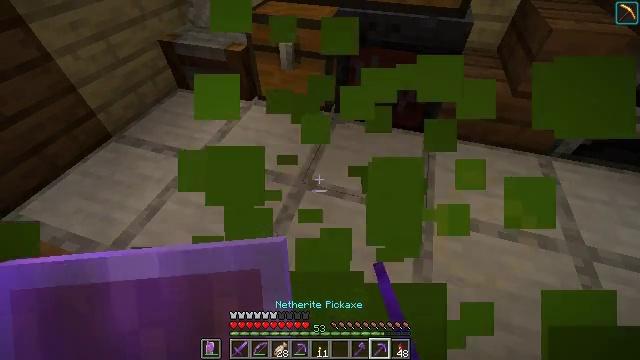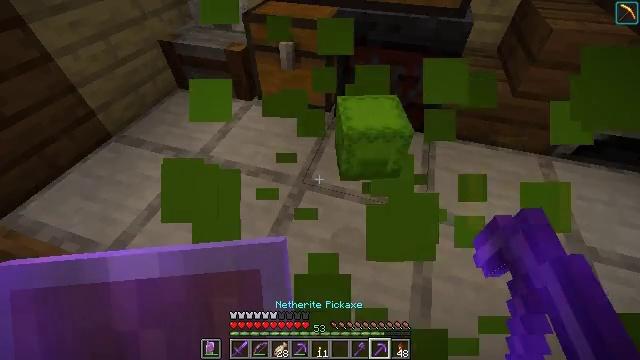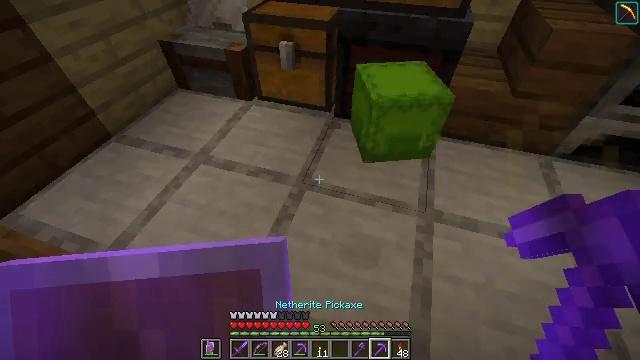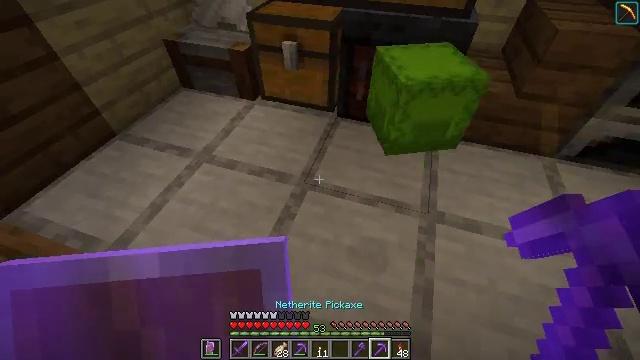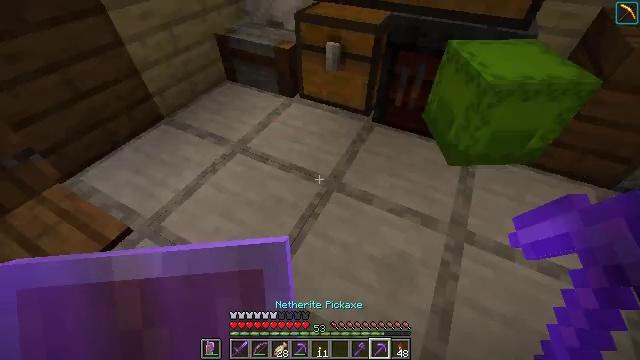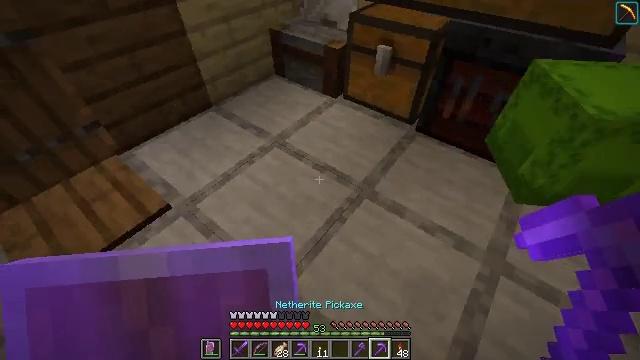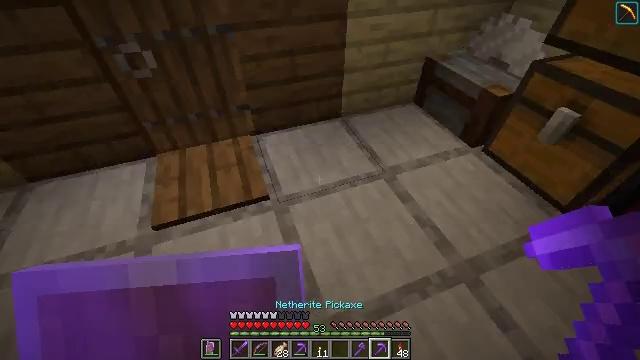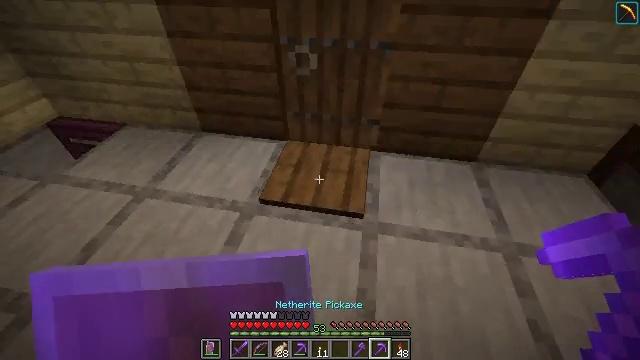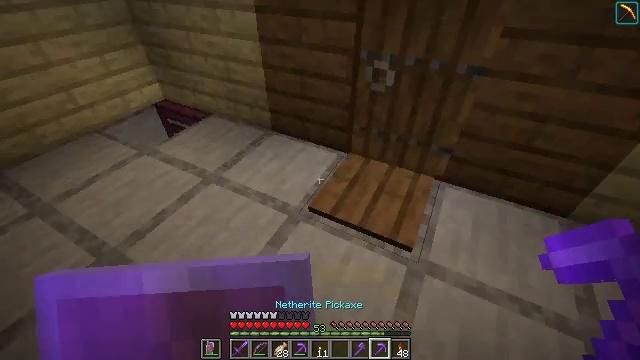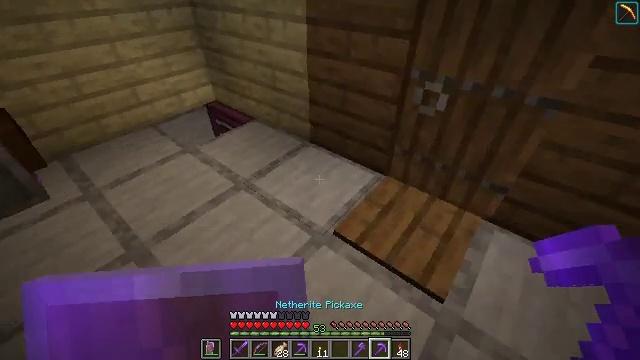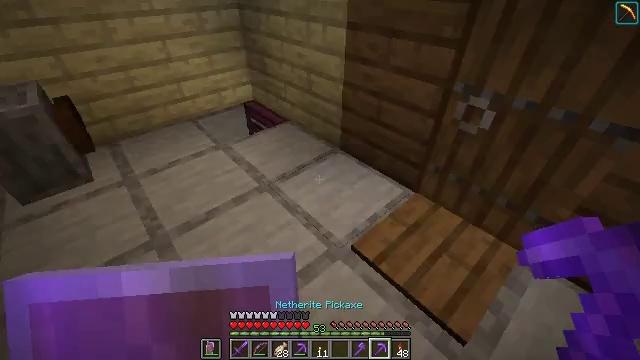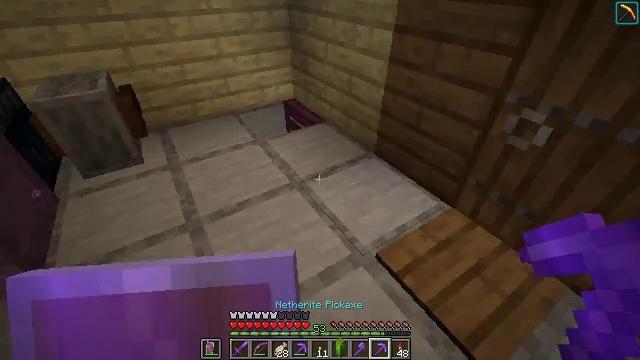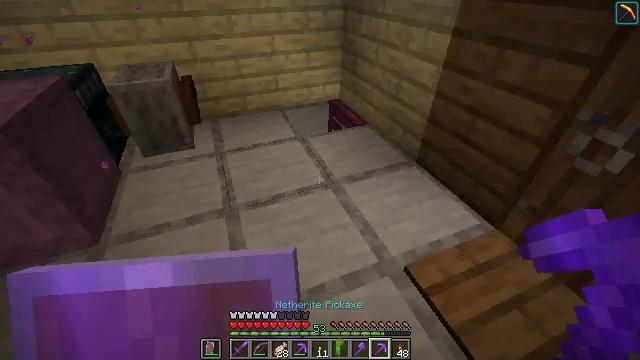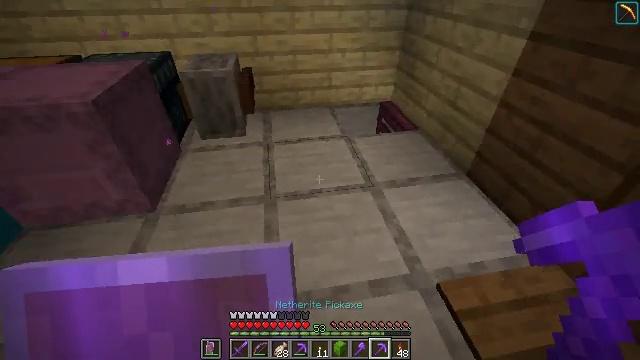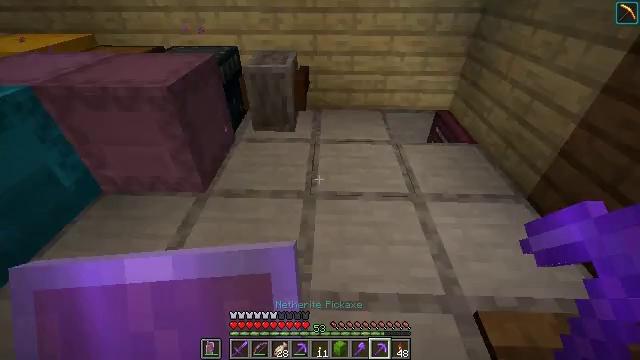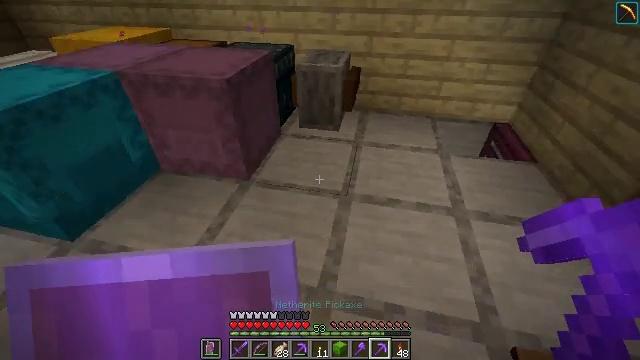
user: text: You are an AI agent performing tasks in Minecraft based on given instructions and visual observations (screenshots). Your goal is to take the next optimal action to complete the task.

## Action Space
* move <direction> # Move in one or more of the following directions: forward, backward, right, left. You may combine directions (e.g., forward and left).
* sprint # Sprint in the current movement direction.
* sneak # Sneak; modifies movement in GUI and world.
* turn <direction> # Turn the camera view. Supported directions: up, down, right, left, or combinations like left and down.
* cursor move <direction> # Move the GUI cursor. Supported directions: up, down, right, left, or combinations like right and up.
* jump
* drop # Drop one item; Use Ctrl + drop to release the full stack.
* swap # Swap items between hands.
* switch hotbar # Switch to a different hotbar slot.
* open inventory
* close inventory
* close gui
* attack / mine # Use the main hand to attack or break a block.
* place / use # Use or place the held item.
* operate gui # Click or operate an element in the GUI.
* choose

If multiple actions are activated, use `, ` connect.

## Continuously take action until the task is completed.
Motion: motion action
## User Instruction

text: Gather materials by mining polished andesite stairs.
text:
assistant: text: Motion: no_op
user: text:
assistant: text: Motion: no_op
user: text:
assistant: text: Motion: no_op
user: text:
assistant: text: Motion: turn left
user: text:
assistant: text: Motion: move forward, turn left
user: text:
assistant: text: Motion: move forward, turn left and up
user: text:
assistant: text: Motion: move forward, turn left and up
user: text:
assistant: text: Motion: move forward, turn left and up
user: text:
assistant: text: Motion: turn left and up
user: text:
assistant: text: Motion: turn left
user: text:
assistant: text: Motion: turn left
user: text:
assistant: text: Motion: turn left
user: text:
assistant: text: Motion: turn left
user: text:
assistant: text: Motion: turn left
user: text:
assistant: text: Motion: turn left
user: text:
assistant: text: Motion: turn left and up
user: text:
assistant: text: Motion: turn left and up
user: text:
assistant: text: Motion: turn up
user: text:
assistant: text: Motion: turn right and up
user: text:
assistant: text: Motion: turn right and up
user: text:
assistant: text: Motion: no_op
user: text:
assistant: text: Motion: no_op
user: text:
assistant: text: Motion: move forward
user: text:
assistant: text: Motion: move forward
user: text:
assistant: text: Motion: move forward
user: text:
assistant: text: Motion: move forward
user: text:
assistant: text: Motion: move forward
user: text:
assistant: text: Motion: move forward
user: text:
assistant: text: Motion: move forward
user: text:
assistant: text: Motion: move forward